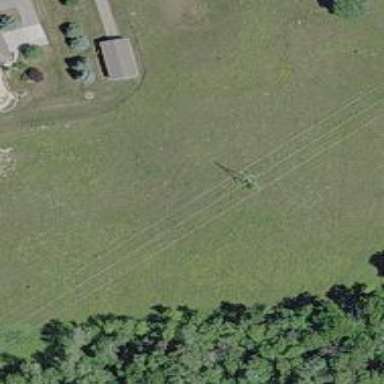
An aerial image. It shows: H-frame designed tower for power lines.